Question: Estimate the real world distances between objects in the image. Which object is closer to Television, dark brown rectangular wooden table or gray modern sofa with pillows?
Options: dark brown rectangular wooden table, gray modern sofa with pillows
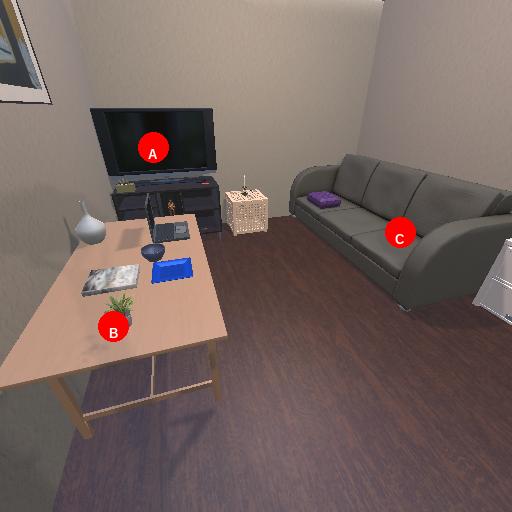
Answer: dark brown rectangular wooden table